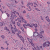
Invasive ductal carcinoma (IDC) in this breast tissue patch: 1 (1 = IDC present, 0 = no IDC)